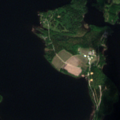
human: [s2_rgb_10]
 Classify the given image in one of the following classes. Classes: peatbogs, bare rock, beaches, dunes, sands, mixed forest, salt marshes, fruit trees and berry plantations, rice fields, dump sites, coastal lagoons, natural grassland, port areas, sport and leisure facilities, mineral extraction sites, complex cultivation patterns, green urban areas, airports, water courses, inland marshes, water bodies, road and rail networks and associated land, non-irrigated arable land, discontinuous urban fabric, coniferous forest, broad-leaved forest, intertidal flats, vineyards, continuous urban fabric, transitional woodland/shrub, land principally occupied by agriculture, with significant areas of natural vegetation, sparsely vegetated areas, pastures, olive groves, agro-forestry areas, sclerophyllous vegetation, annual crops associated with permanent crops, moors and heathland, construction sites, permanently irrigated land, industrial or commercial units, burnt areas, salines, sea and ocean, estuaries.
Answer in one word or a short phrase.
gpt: coniferous forest, mixed forest, water bodies